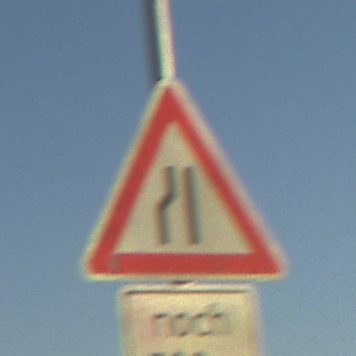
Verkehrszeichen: EinseitigVerengteFahrbahnLinks
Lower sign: LaengeEinerStrecke3
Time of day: SunriseSunset
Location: Outdoor (Nature)
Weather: Clear
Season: NotSpecified
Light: Natural